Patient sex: F
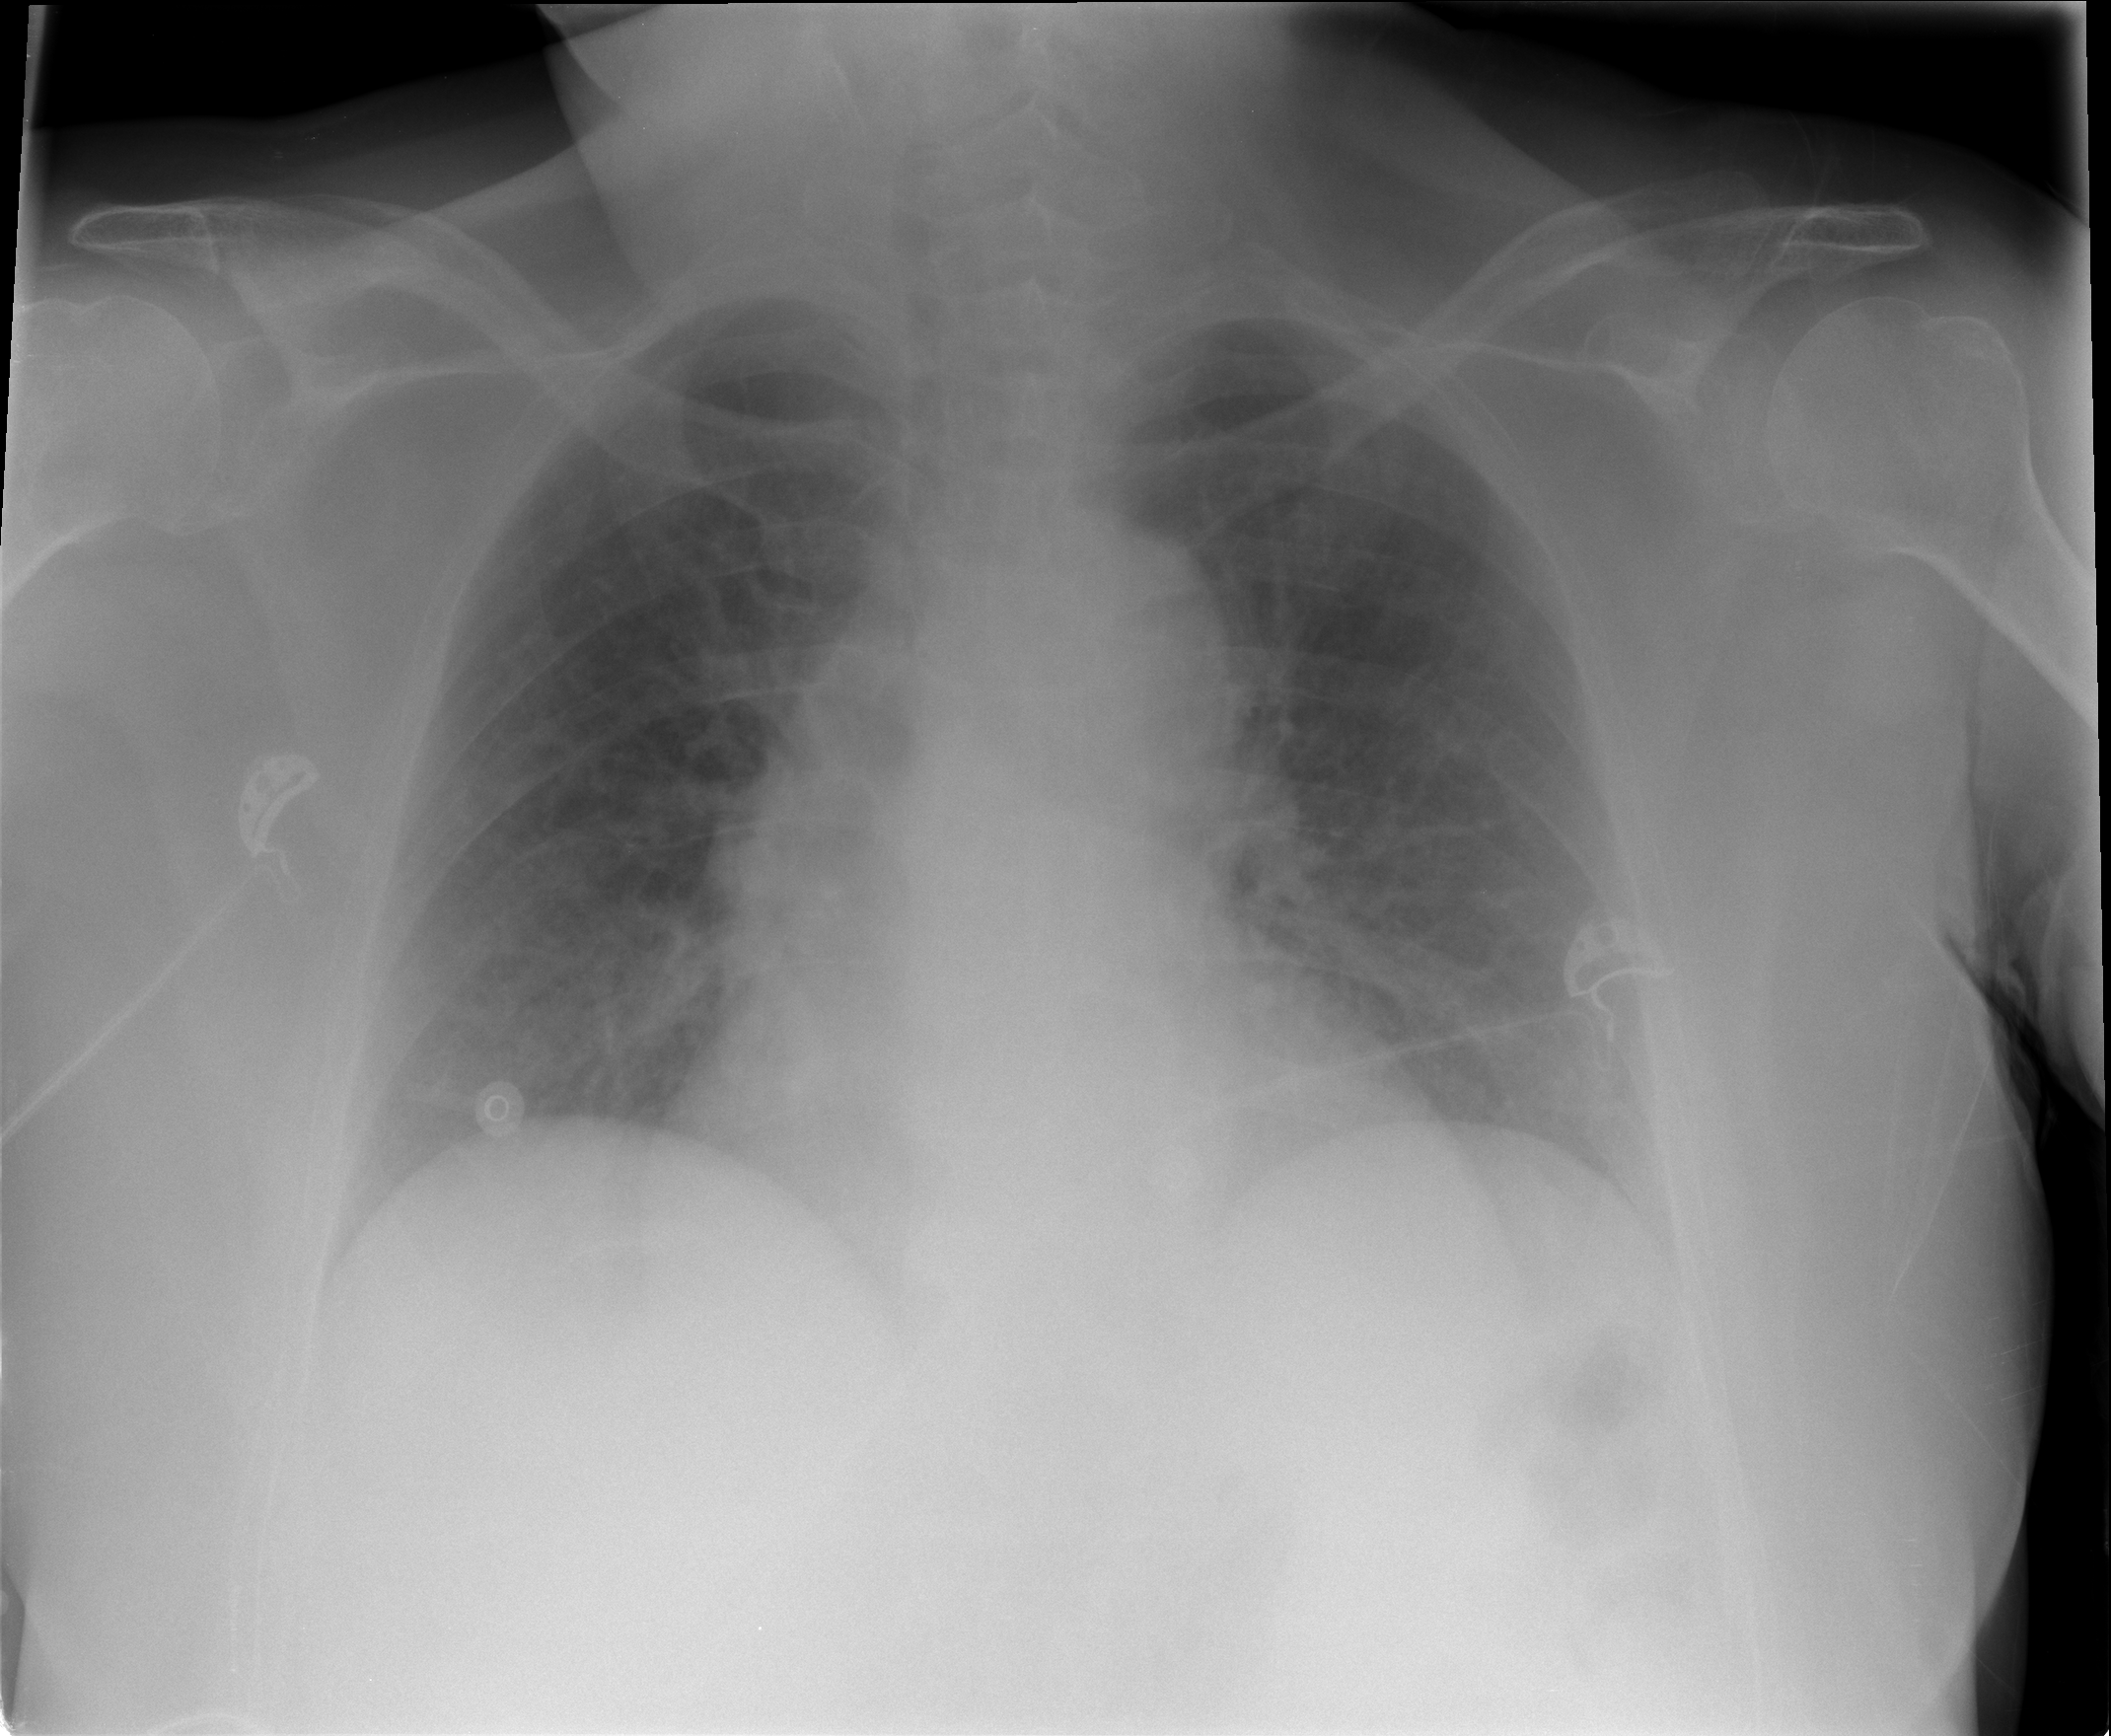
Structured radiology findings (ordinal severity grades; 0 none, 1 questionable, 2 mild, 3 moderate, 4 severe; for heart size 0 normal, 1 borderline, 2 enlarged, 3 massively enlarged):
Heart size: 2
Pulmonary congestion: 2
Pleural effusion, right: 0
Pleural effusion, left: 0
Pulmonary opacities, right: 0
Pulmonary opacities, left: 0
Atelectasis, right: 0
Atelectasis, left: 0